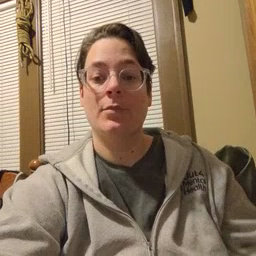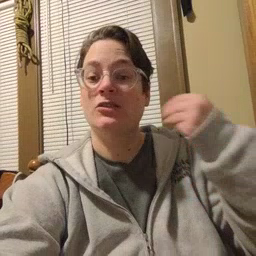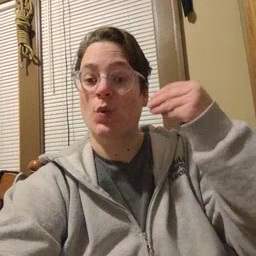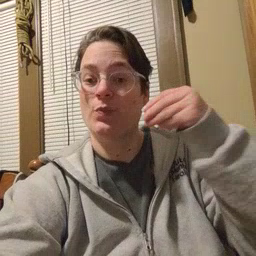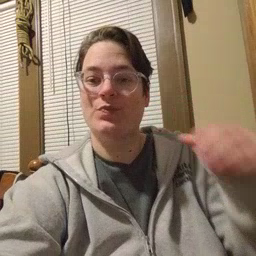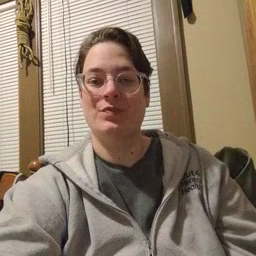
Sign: store